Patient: sex F, age 31
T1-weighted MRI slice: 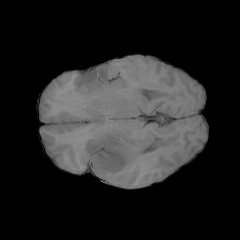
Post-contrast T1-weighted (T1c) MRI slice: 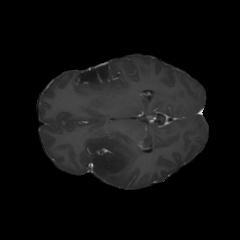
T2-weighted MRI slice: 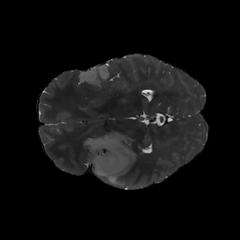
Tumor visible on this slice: yes
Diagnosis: Astrocytoma, IDH-mutant
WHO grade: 2